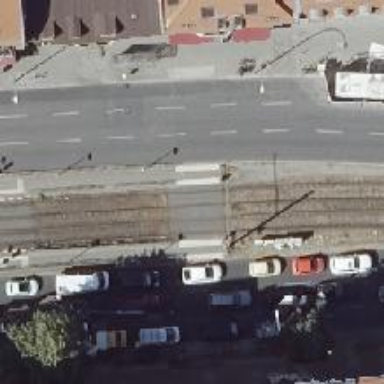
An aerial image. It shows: Footway that serves as traffic island.